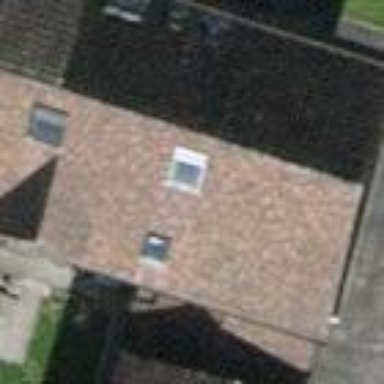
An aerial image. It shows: Building with tiled roof.